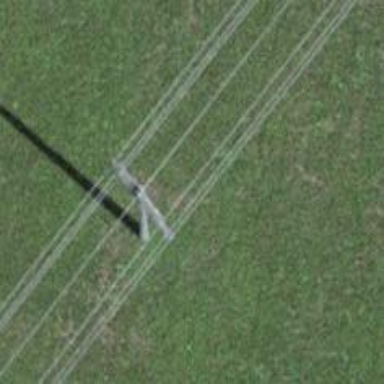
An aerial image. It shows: Power tower.